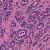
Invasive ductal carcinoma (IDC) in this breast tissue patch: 1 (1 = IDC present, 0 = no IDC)